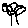
Label: tree